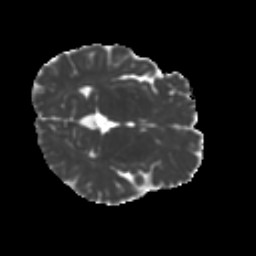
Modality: MD
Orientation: axial
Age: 24
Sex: female
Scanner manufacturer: ge
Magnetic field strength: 3 T
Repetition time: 7.8 s
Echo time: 0.0606 s